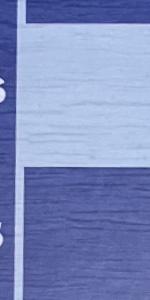
Label: Empty